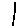
Label: line